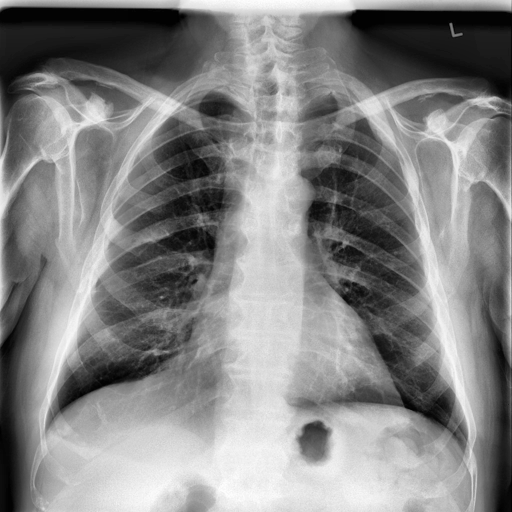
Finding: NORMAL